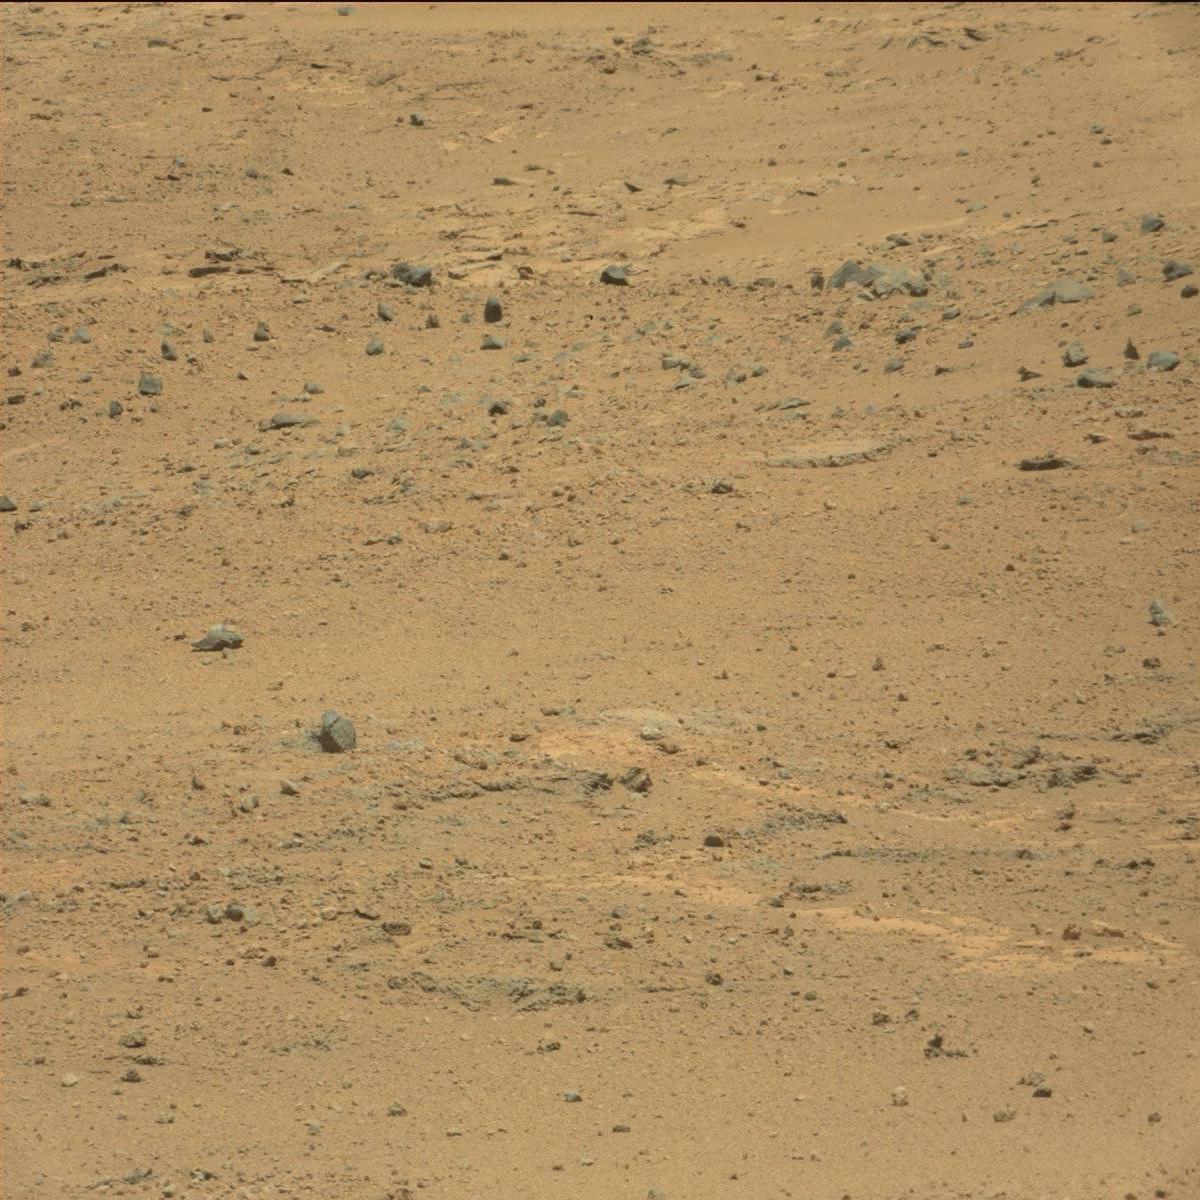
Terrain classes present: Bedrock, Rock, Sand / Soil